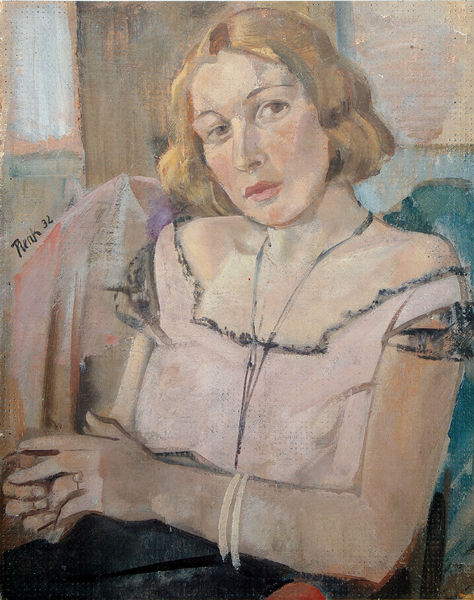
Titel: Sitzendes Mädchen mit rosa Bluse
Künstler: Josef Plenk
Standort: München
Institution: Galerie "Die Spanschachtel"
Schlagwörter: blau, gemälde, hand, haut, schatten, cezanne, grün, impressionismus, sitzen, braun, busen, fenster, finger, frau, frisur, haar, hell, hintergrund, kleid, licht, mund, nase, pastell, raum, schmuck, schwarz, stirn, stuhl, türkis, weiss, zeichnung, zimmer, ausblick, blick, dame, rot, tuch, malerei, rock, blond, wand, arm, augen, bluse, gesicht, inkarnat, spitze, bildnis, hals, hände, innenraum, portrait, porträt, rückenlehne, schauen, signatur, öl, pastos, haare, halbfigur, sessel, sitzend, stoff, tücher, saum, brustbild, kinn, lippen, locken, poträt, rosa, rouge, scheitel, schulter, schultern, hellblau, schrift, sommer, wangen, wellen, modell, sitz, mieder, warm, farben, kette, violett, duktus, sitzende, ernst, brauen, büste, pupillen, nachdenklich, verträumt, selbstporträt, ring, dekolleté, halskette, make up, rothaarig, nasenloch, beckmann, verschränkt, armband, armreif, armreifen, rote haare, dreiviertelporträt, oberteil, signatru, skeptisch, block, geliebte, träger, stumpf, frage, fesnter, rechtwinklig, unterkleid, koketterie, handrücken, auchten, kurzärmlig, lippne, pagenkopf, pagenschnitt, pasetllfarben, penk, renk, tivoli, verhangen